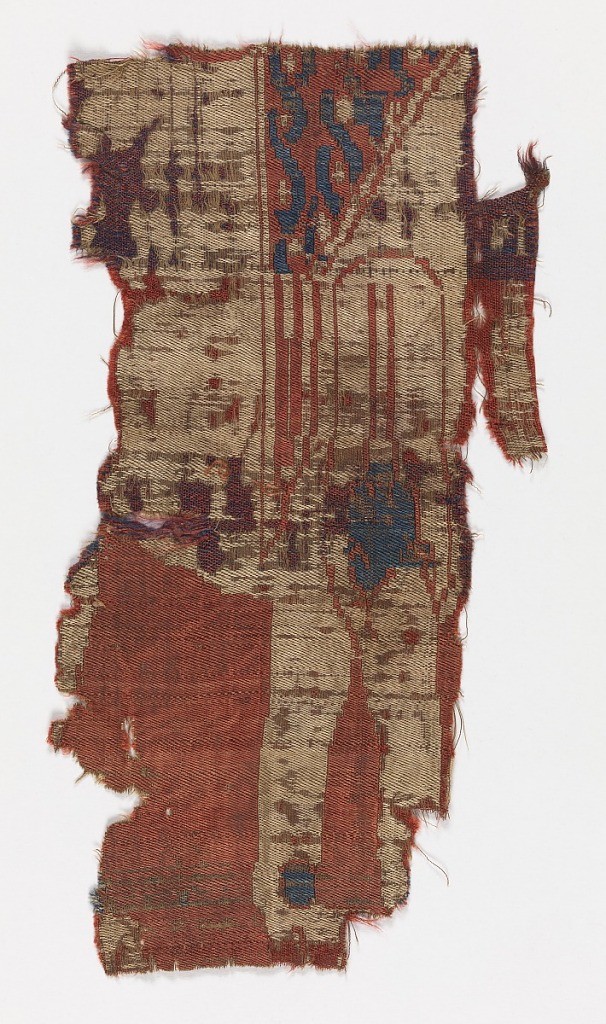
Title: Fragment
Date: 12th century
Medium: silk Technique: compound weft twill (samite)
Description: Portion of a lion in tan on a red ground.